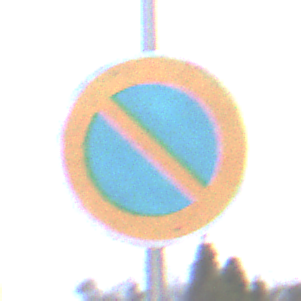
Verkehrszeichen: EingeschraenktesHalteverbot
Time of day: SunriseSunset
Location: Outdoor (Suburban)
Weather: Clear
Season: NotSpecified
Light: Natural